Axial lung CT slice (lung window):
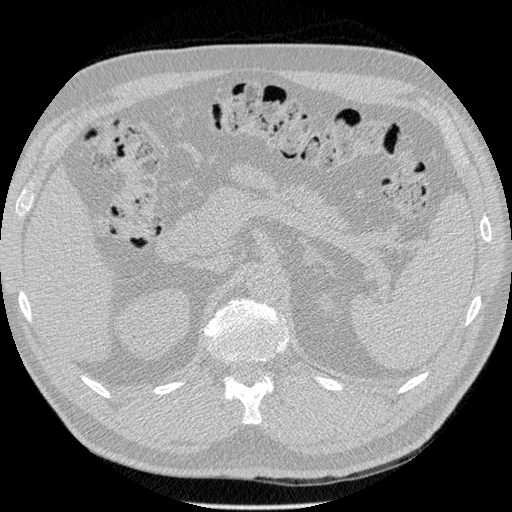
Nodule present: no